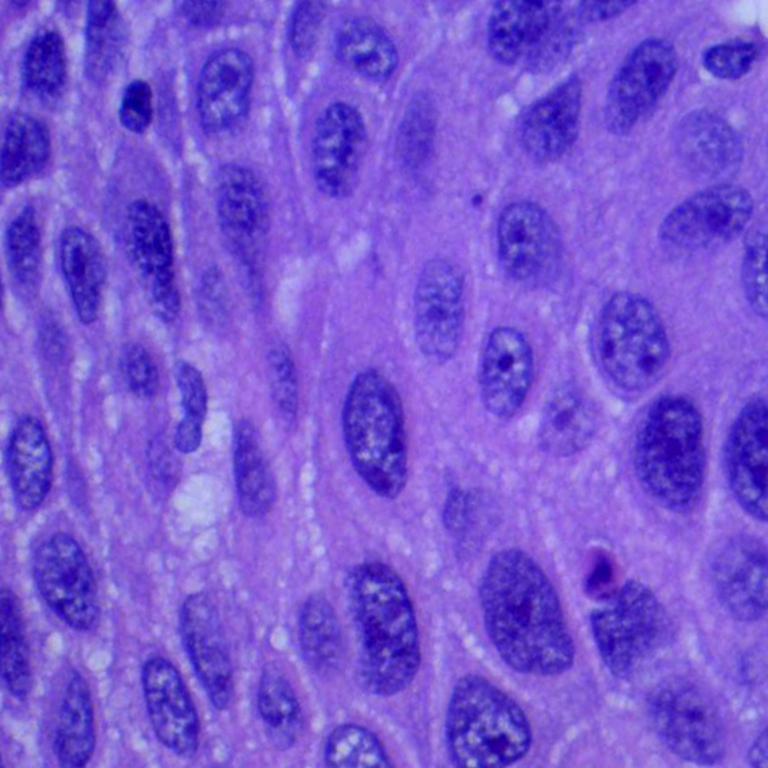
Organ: lung
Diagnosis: squamous carcinomas